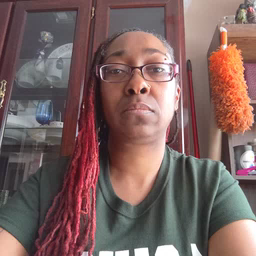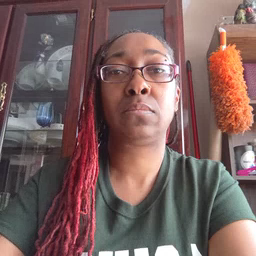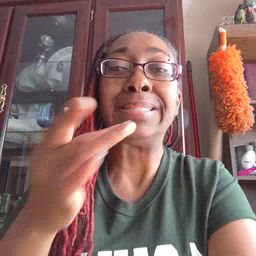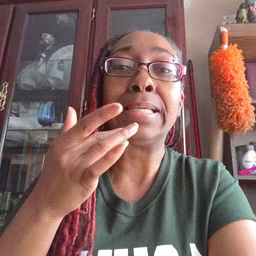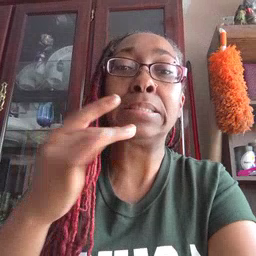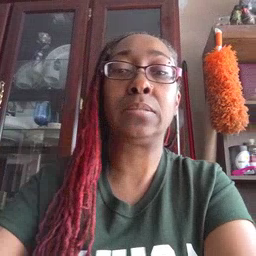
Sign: taste